Aerial crown-view tile of a tropical tree (Barro Colorado Island, Panama), acquired 20241216:
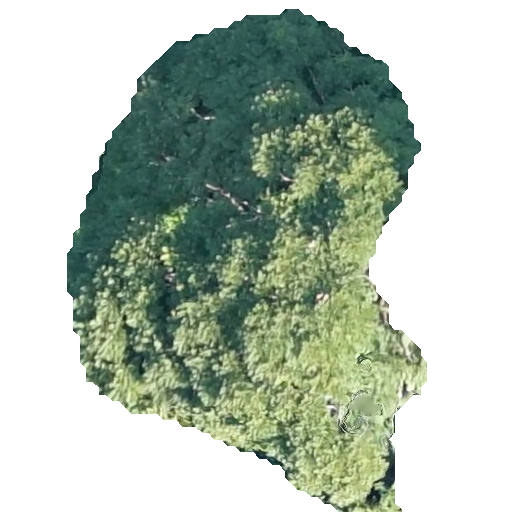
Species: Jacaranda copaia
GBIF accepted scientific name: Jacaranda copaia
Crown area: 184.362 m²